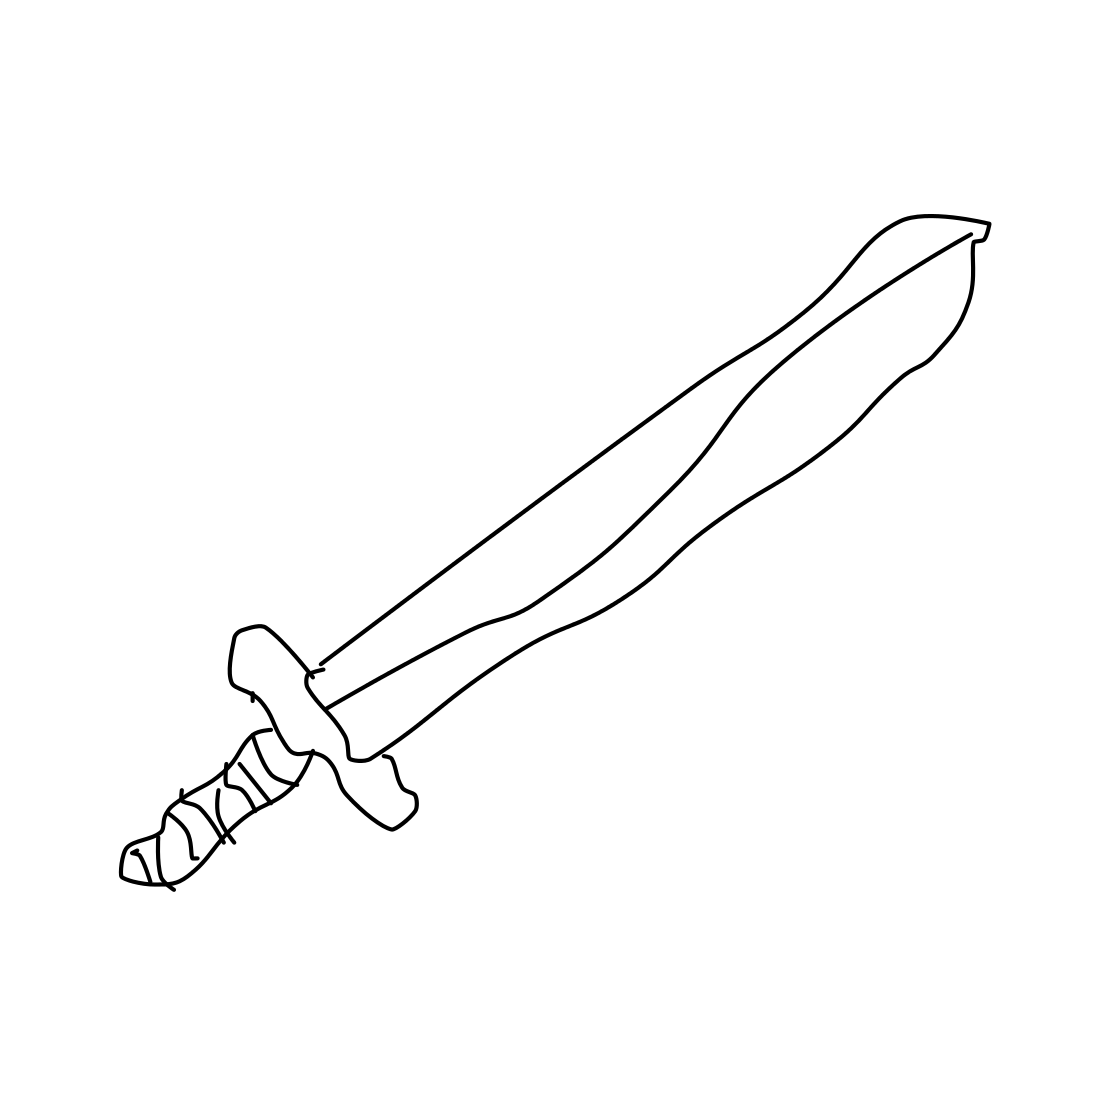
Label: sword